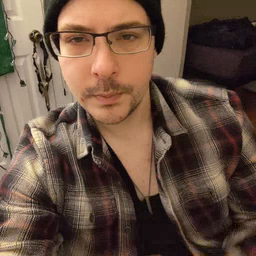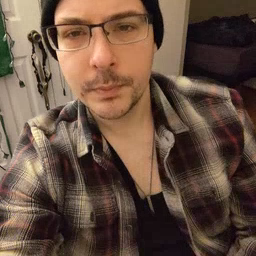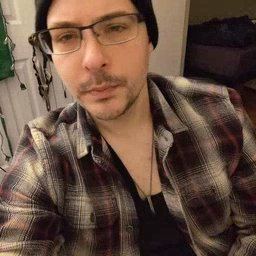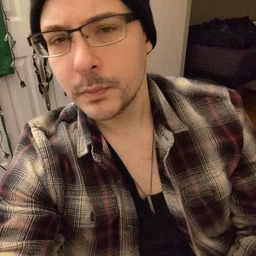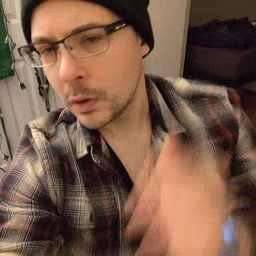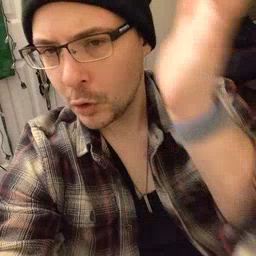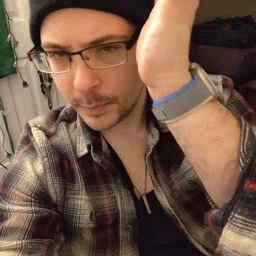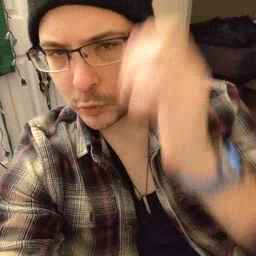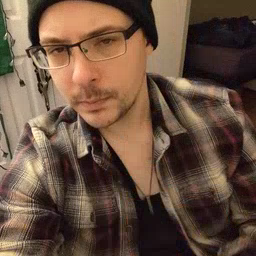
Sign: garbage